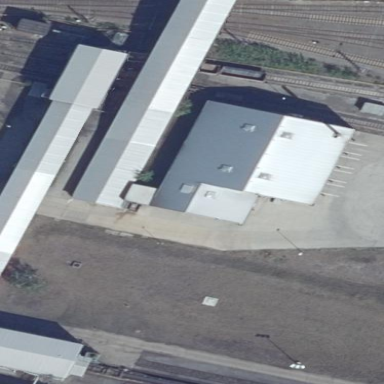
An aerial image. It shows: Industrial building.